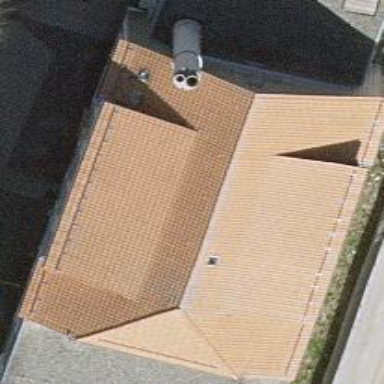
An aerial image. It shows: Building with gabled roof.